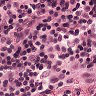
Metastatic tissue present: no